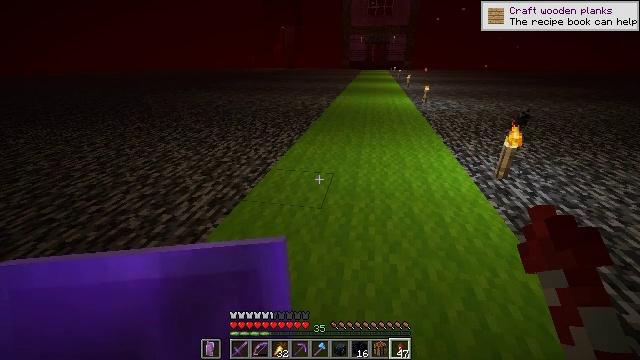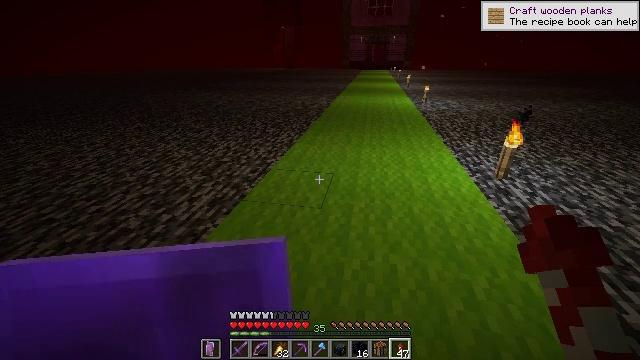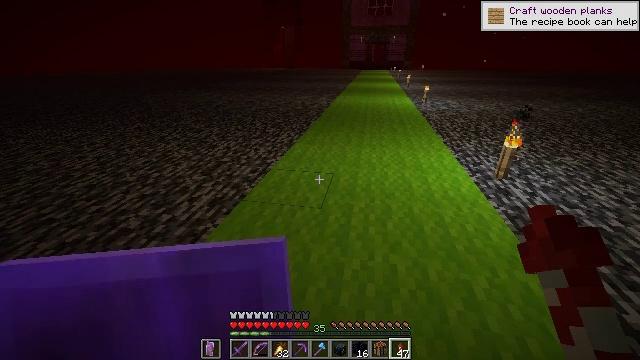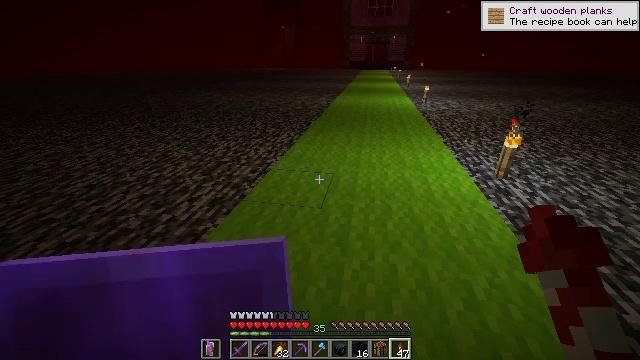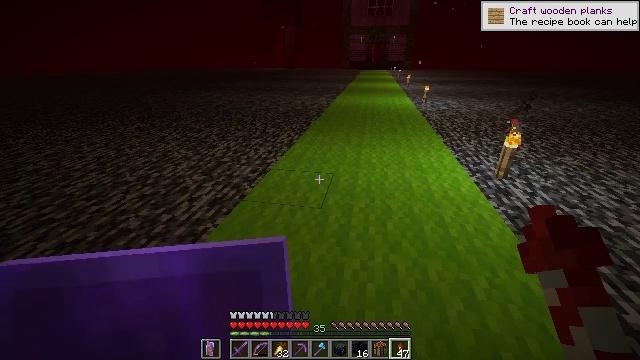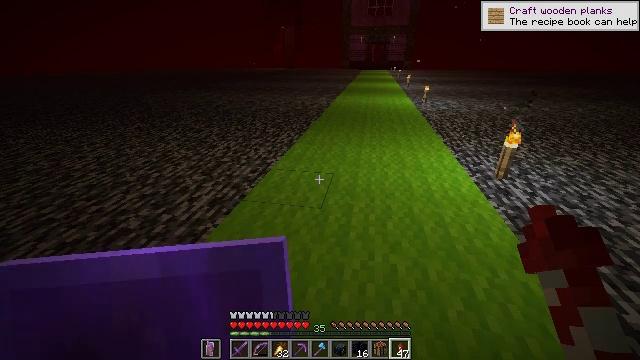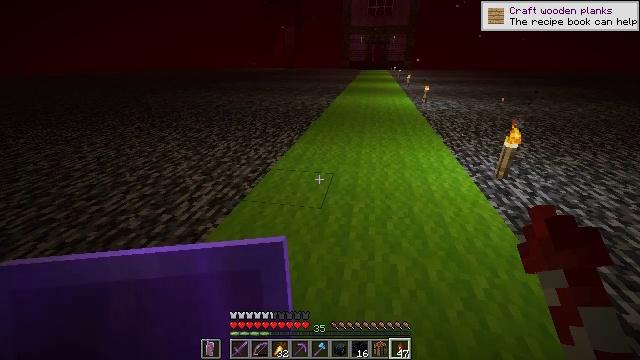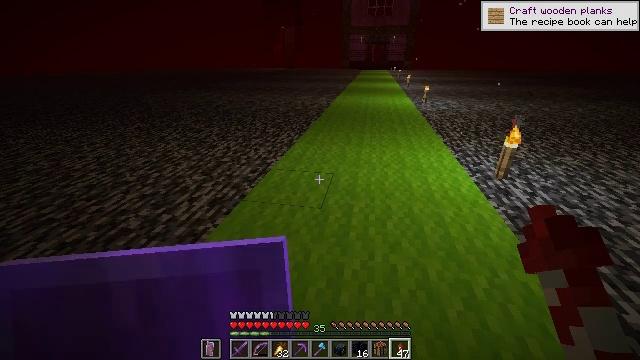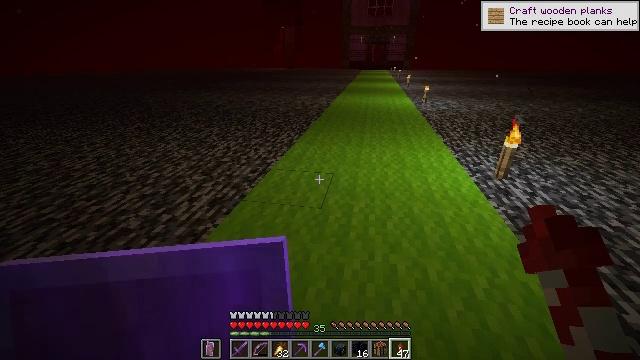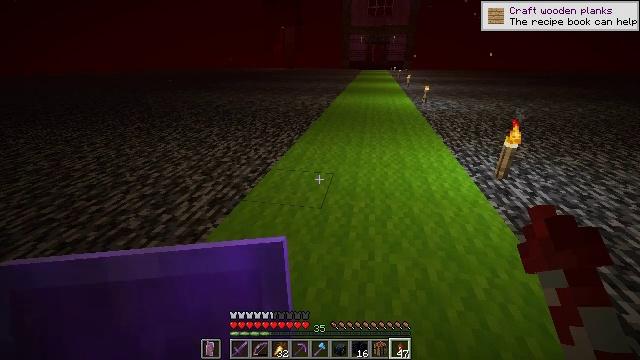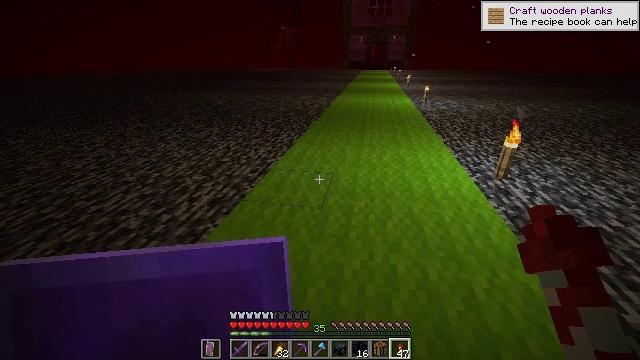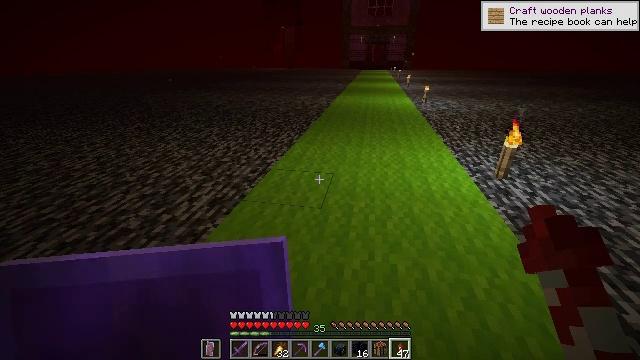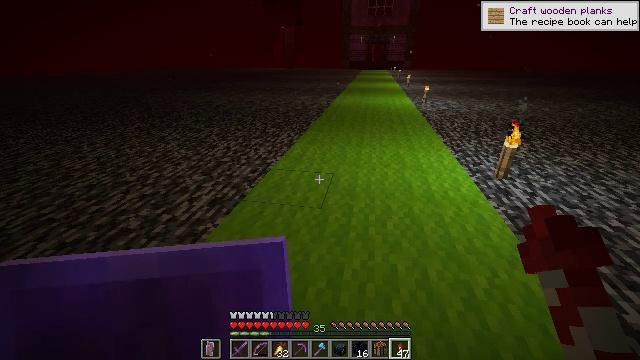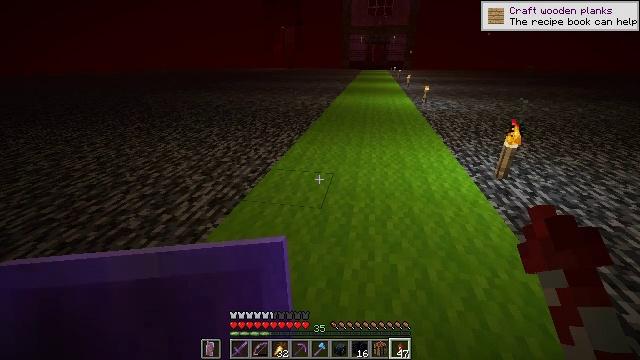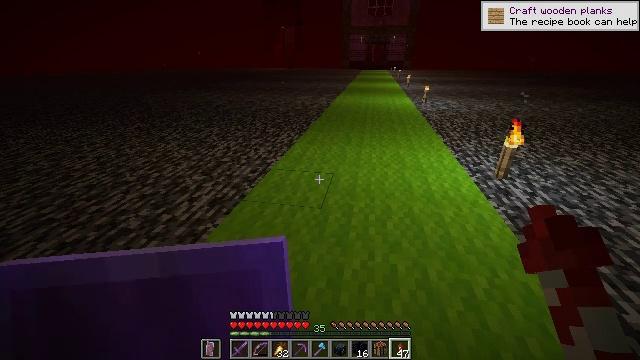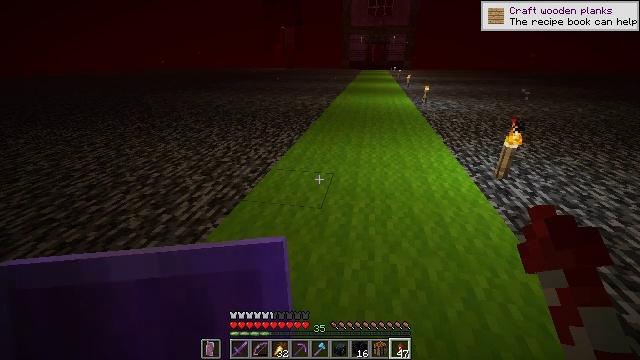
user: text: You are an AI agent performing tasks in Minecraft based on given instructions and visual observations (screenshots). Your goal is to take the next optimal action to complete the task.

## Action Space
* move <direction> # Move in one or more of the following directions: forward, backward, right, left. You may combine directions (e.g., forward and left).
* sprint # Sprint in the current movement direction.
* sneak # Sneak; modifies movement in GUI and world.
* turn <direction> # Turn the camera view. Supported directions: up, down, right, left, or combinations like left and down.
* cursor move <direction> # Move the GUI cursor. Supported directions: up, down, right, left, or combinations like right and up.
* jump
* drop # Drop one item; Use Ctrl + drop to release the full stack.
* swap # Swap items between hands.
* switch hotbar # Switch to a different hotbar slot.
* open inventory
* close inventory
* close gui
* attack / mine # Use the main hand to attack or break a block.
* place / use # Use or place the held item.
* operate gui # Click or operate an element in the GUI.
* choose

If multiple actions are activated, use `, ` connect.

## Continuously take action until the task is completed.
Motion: motion action
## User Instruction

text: Open the crafting table and craft a light gray carpet.
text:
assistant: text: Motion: attack / mine
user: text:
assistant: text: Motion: attack / mine
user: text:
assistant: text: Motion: attack / mine
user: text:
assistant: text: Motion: attack / mine
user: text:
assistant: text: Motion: attack / mine
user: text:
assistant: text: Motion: attack / mine
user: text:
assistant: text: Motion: attack / mine
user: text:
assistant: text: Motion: attack / mine
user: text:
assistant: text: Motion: attack / mine
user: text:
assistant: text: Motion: attack / mine
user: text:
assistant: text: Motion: attack / mine
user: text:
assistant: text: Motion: attack / mine
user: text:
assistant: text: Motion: attack / mine
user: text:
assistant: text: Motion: attack / mine
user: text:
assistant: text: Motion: attack / mine
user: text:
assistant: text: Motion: attack / mine
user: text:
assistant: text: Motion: attack / mine
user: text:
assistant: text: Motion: attack / mine
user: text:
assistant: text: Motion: attack / mine
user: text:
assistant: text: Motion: attack / mine
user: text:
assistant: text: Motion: attack / mine
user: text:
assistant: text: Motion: attack / mine
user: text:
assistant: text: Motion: attack / mine
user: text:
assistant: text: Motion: attack / mine
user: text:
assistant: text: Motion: attack / mine
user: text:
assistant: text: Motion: attack / mine
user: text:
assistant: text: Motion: attack / mine
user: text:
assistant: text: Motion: attack / mine
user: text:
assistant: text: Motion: attack / mine
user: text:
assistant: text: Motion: attack / mine